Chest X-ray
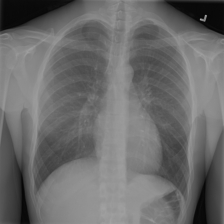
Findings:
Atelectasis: negative
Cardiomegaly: negative
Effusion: negative
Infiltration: negative
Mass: negative
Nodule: negative
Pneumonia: negative
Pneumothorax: negative
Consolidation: negative
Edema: negative
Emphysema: negative
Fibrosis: negative
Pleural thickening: negative
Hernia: negative